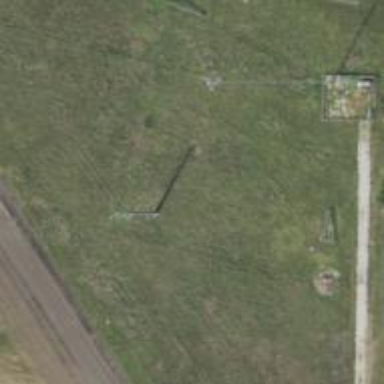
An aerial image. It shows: Power pole.